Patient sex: M
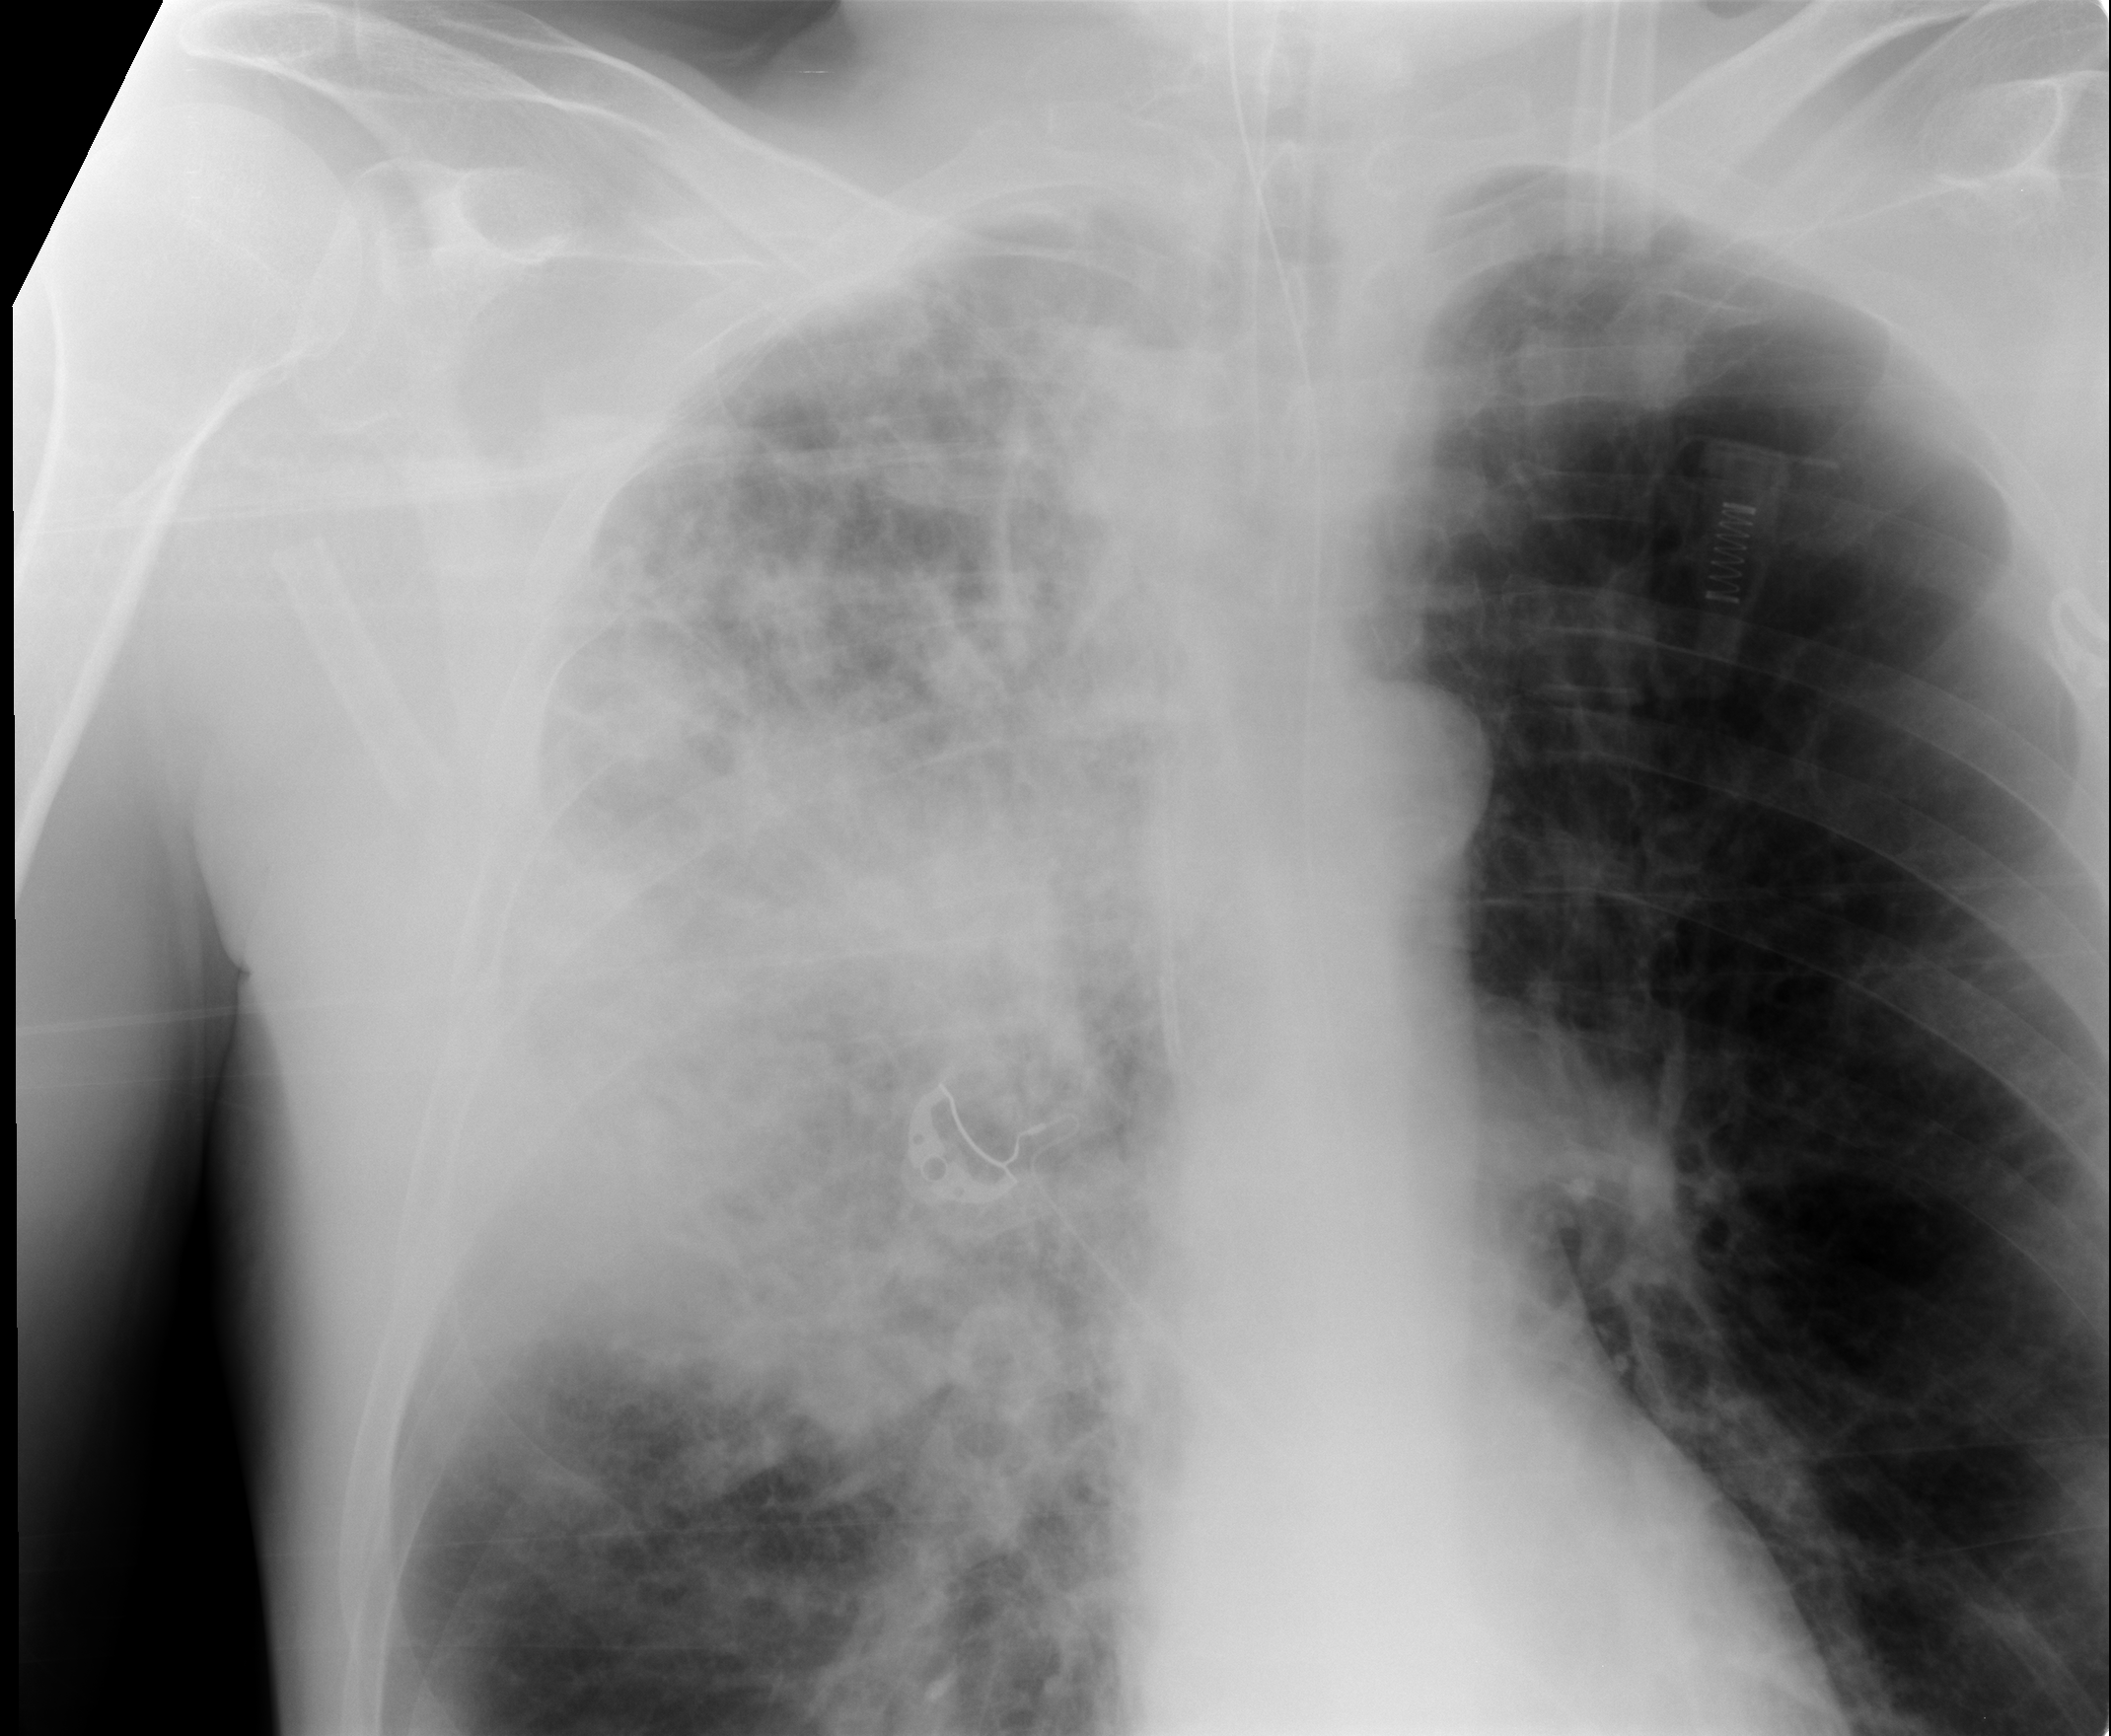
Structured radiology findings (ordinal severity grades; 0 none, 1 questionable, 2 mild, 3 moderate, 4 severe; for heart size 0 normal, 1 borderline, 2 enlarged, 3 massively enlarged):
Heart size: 0
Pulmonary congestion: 0
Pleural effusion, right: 2
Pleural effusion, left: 0
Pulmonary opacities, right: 4
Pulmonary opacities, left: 0
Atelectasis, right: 2
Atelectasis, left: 0